Interaction volume radius: 5 \u00c5
Interaction volume height: 40 \u00c5
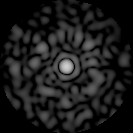
Disorder parameter: 0.8158